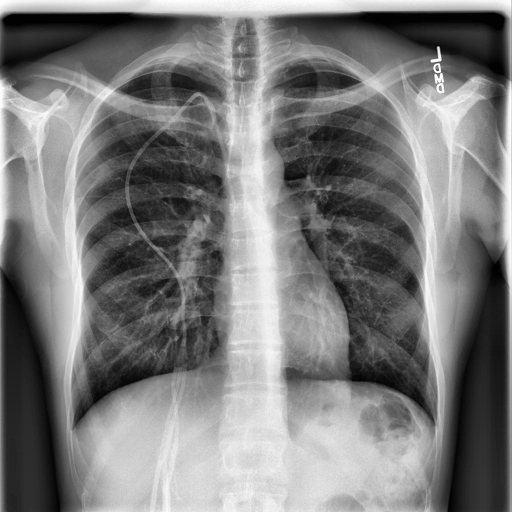
Finding: NORMAL